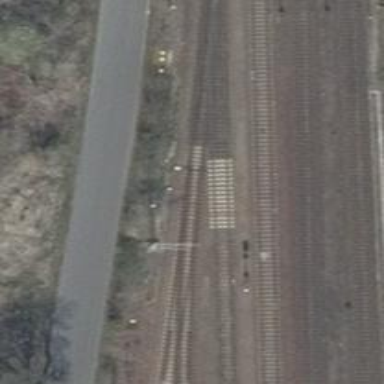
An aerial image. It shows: Railway switch.